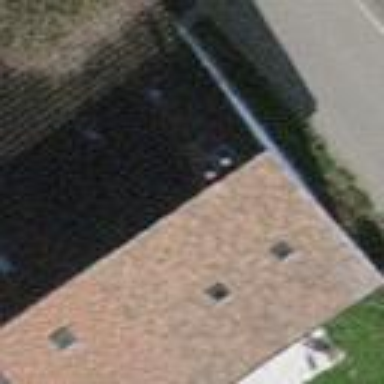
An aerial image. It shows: Terrace building.